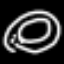
Label: donut